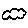
Label: cloud